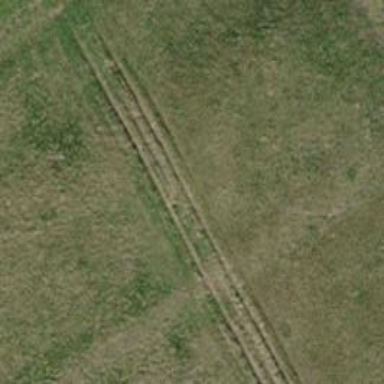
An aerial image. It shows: Path.